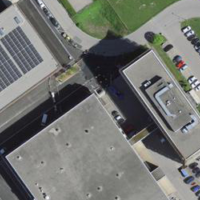
EUNIS habitat code: 54
Species observed at this site:
Hypericum perforatum